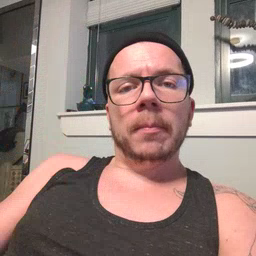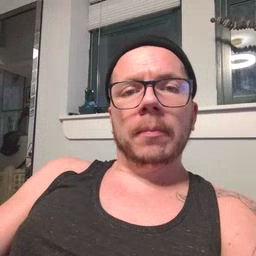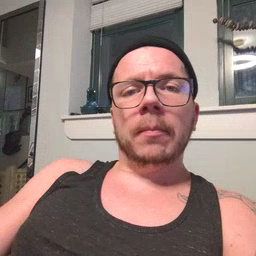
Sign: donkey